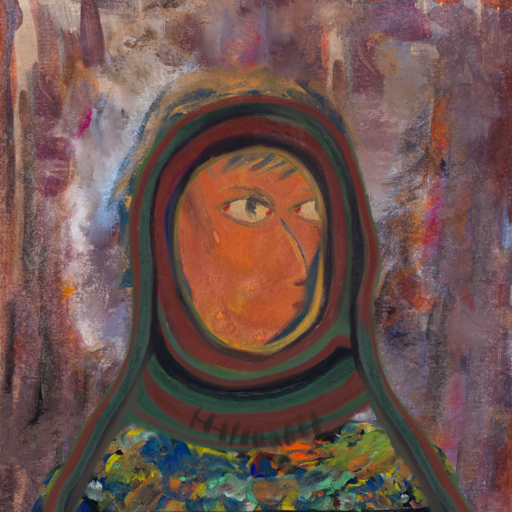
Background: Hypocrite, Head And Neck Side: Mother_And_Son_Son, Face Side: GypsyMother, Bust: An_Impression, Hair Side: In_The_Sun, Head Accessory: After_Raid_Scarf, Second Necklace: Blank, Necklace: In_The_Sun, Baby: Blank